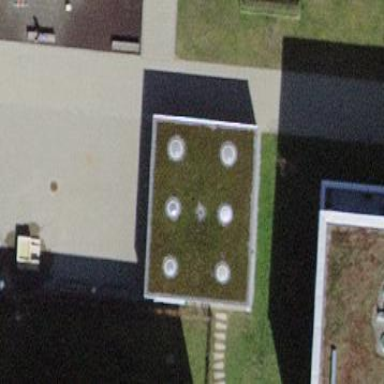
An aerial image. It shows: View of roof of building.